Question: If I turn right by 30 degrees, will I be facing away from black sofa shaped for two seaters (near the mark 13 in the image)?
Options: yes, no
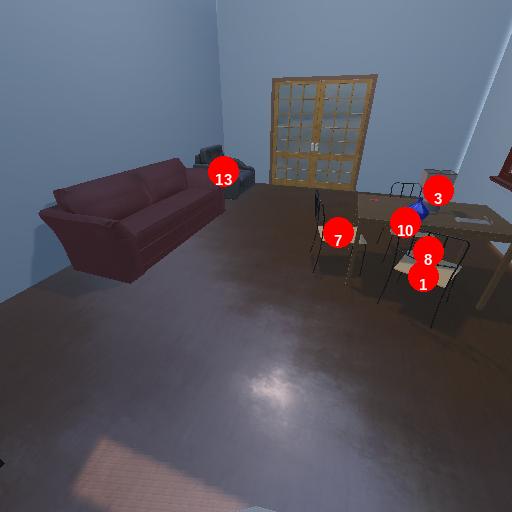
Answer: yes